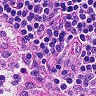
Metastatic tissue present: no